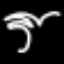
Label: palm tree